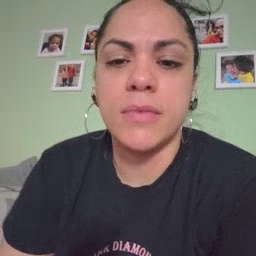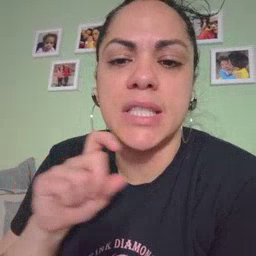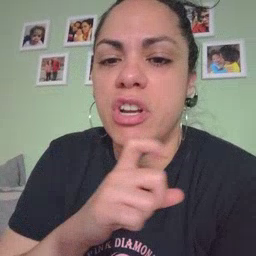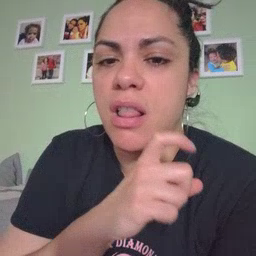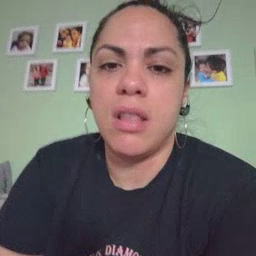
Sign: cereal